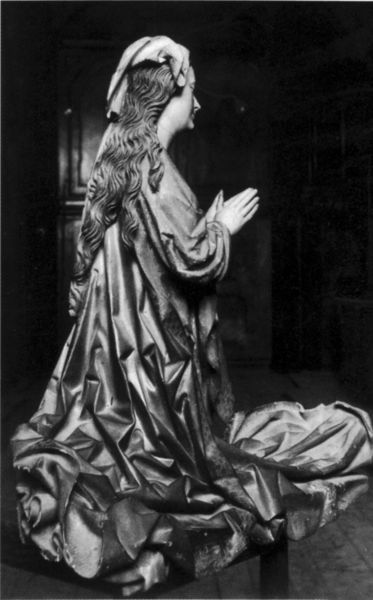
Titel: Hochaltar, Rückenansicht der knienden Maria aus dem Mittelschrein
Künstler: Hans Klocker
Standort: Bozen
Institution: Franziskanerkirche
Schlagwörter: dunkel, gott, hand, kopf, mann, schatten, umhang, weiß, mädchen, finger, frau, grau, haar, holz, hut, kleid, licht, nase, profil, raum, rücken, schwarz, tisch, tür, zeichnung, tuch, haube, rock, barock, falten, gesicht, ärmel, hände, kirche, boden, figur, gewand, haare, mantel, gotik, locken, skulptur, statue, kopfbedeckung, gefaltet, kopftuch, seitenansicht, bretter, bildhauerei, faltenwurf, plastik, foto, religion, druck, jungfrau, schwarzweiß, knien, beten, gebet, gotisch, knieend, kniend, andacht, romanik, lichtreflex, maria, madonna, anbetung, betend, bitte, demut, gläubig, verkündigung, fromm, bildhauer, spätgotik, schnitzkunst, madonne, hände gefaltet, platik, schnitzfigur, flaten, kniiend, händ, amen, kniene, 1800, beten#betend, faltewurf